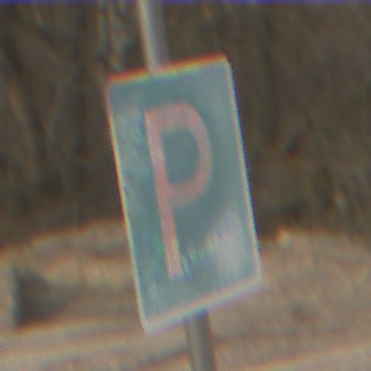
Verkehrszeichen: Parken
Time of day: MorningAfternoon
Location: Outdoor (Nature)
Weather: PartlyCloudy
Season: Winter
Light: Natural